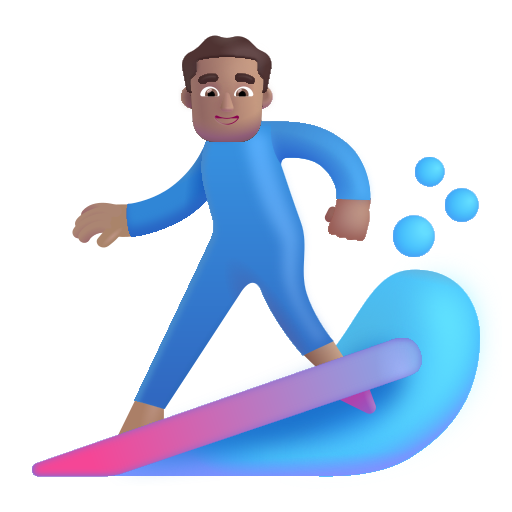
man surfing color